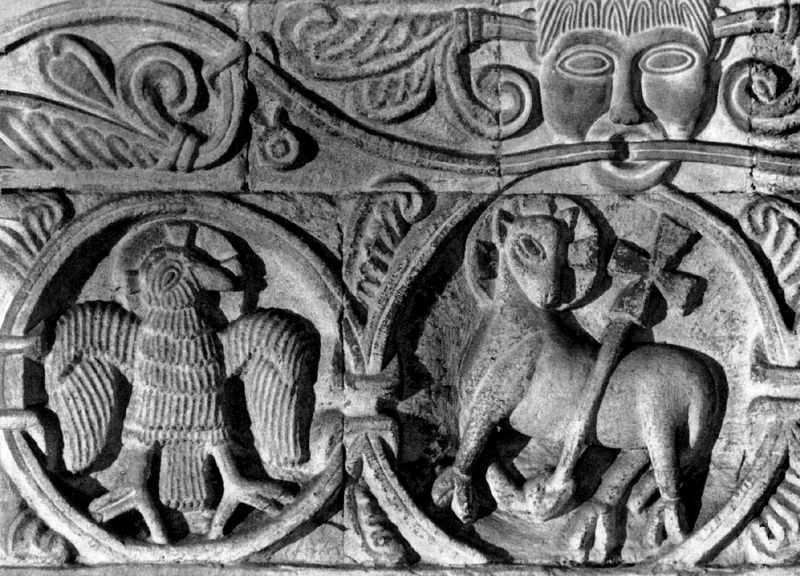
Titel: Stiftskirche St. Cyriakus in Gernrode
Standort: Gernrode, St. Cyriakus (EU - D - Nds)
Schlagwörter: adler, vogel, mund, augen, gesicht, johannes, stein, kreis, schnabel, stab, monochrom, foto, fotografie, lamm, schaf, maske, kreuz, schwarzweiss, heiligenschein, zunge, fratze, lamm gottes, evangelist, lukas, releif, likas, mittalalter